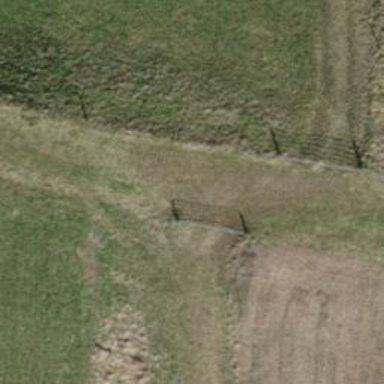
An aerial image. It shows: Gate.